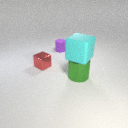
large green metal cylinder below large cyan rubber cube